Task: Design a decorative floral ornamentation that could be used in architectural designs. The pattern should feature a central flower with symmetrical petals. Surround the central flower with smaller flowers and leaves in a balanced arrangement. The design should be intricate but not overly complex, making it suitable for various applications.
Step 548:
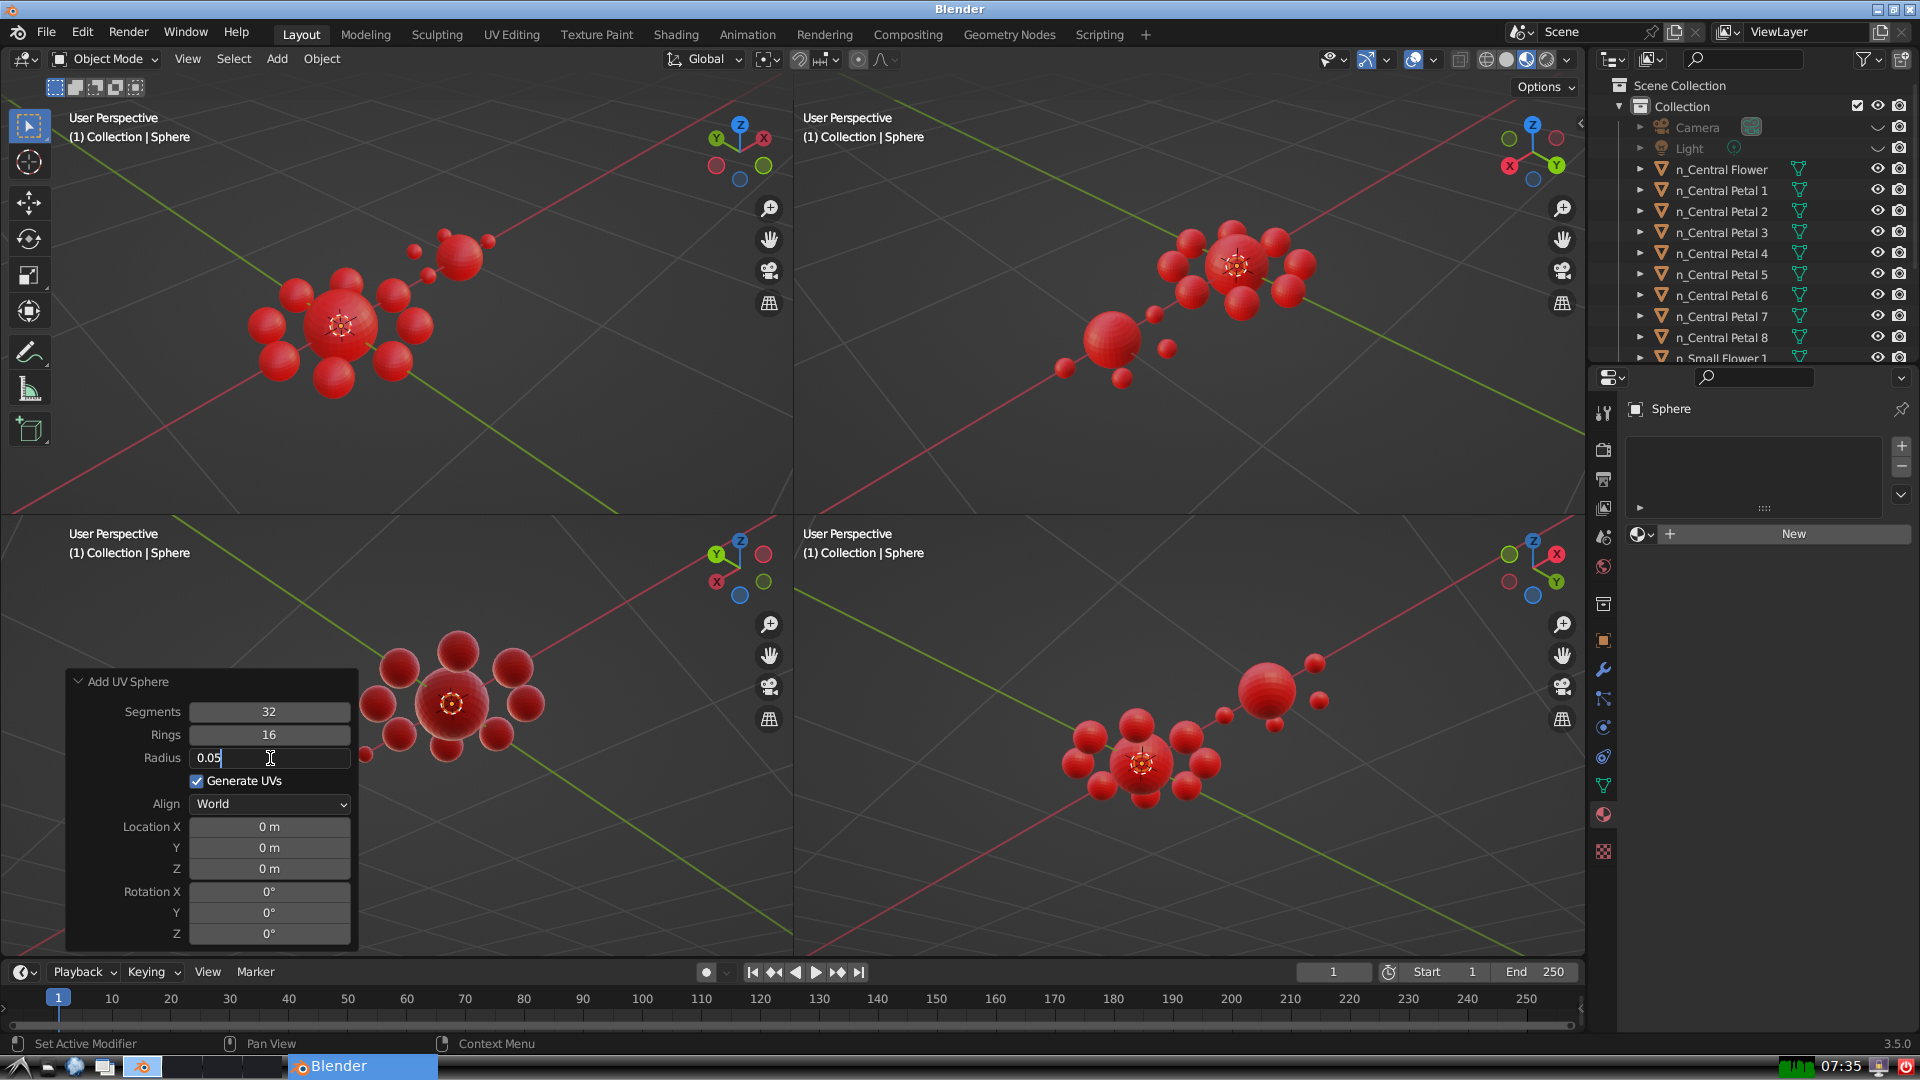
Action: {"key_press": ['Return']}